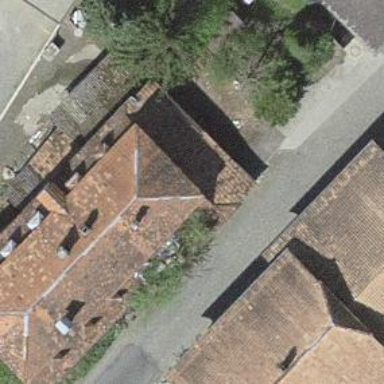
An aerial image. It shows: Residential building.